Question: I've duplicated a template file in the directory of page template. But nothing show up? I wonder.. I also tried putting test.php in the upper directory (wp-content/themes/twentywelve)

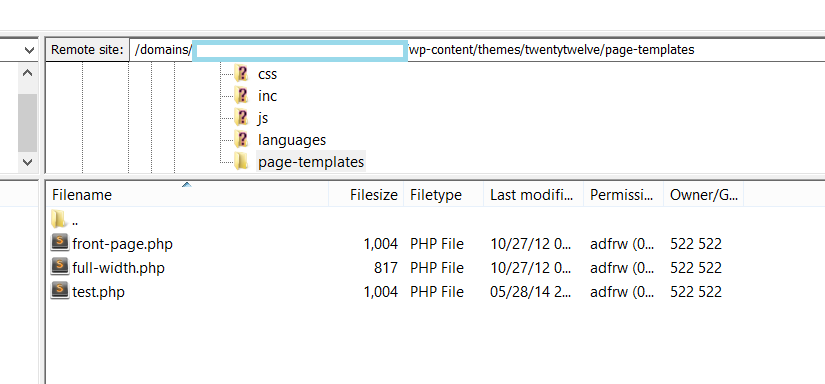
Answer: Open the template file in a text editor. You should see something like this near the top of the file:
'''
/*
* Template Name: Portfolio
*/
'''
(Of course yours will like say something other than )
This is where WordPress gets the name of the template, for the drop-down when editing pages.
If this is missing, or if they are the same, that will cause problems.
So, either add or edit the 'Template Name' comment, so that it is different:
'''
/*
* Template Name: My Template Name
*/
'''